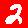
Digit: 2